Aerial crown-view tile of a tropical tree (Barro Colorado Island, Panama), acquired 20241216:
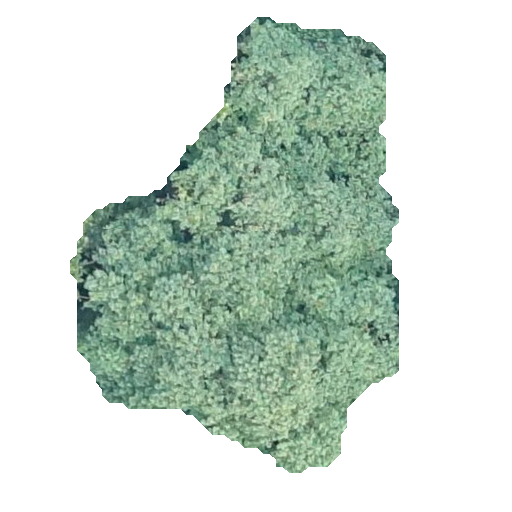
Species: Hieronyma alchorneoides
GBIF accepted scientific name: Hieronyma alchorneoides
Crown area: 144.049 m²